Question: I'm on MonoTouch 6.0.4 and have implemented a Unit test using MonoTouch's NUnitLite.
If I execute a test and end it with an 'Assert()' I can see from the logs that the test executed successfully:
> Tests run: 1 Passed: 0 Inconclusive: 0 Failed: 1 Ignored: 0
But in the UI, the test result is not reflected:
The test method:
'''
[Test]
public void TestPing()
{
APIPingResult oRes = oManager.PingConnector.Ping(5);
Assert.True(oRes.Success);
}
'''
Just a bug or am I missing something?
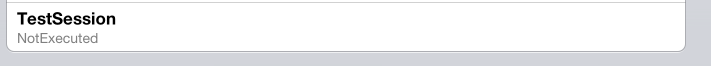
Answer: It's a (I've noticed it before) bug.
The status is updated correctly when running all the tests, e.g. , or all the test in a specific suite, e.g. .
However when running a specific test the update is now done (actually I think it's just not refreshed). Note that the test result is still sent to the writer's output (e.g. Application Output or on the device console).
Fixed in GIT (both 0.7 and master branches).